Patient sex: M
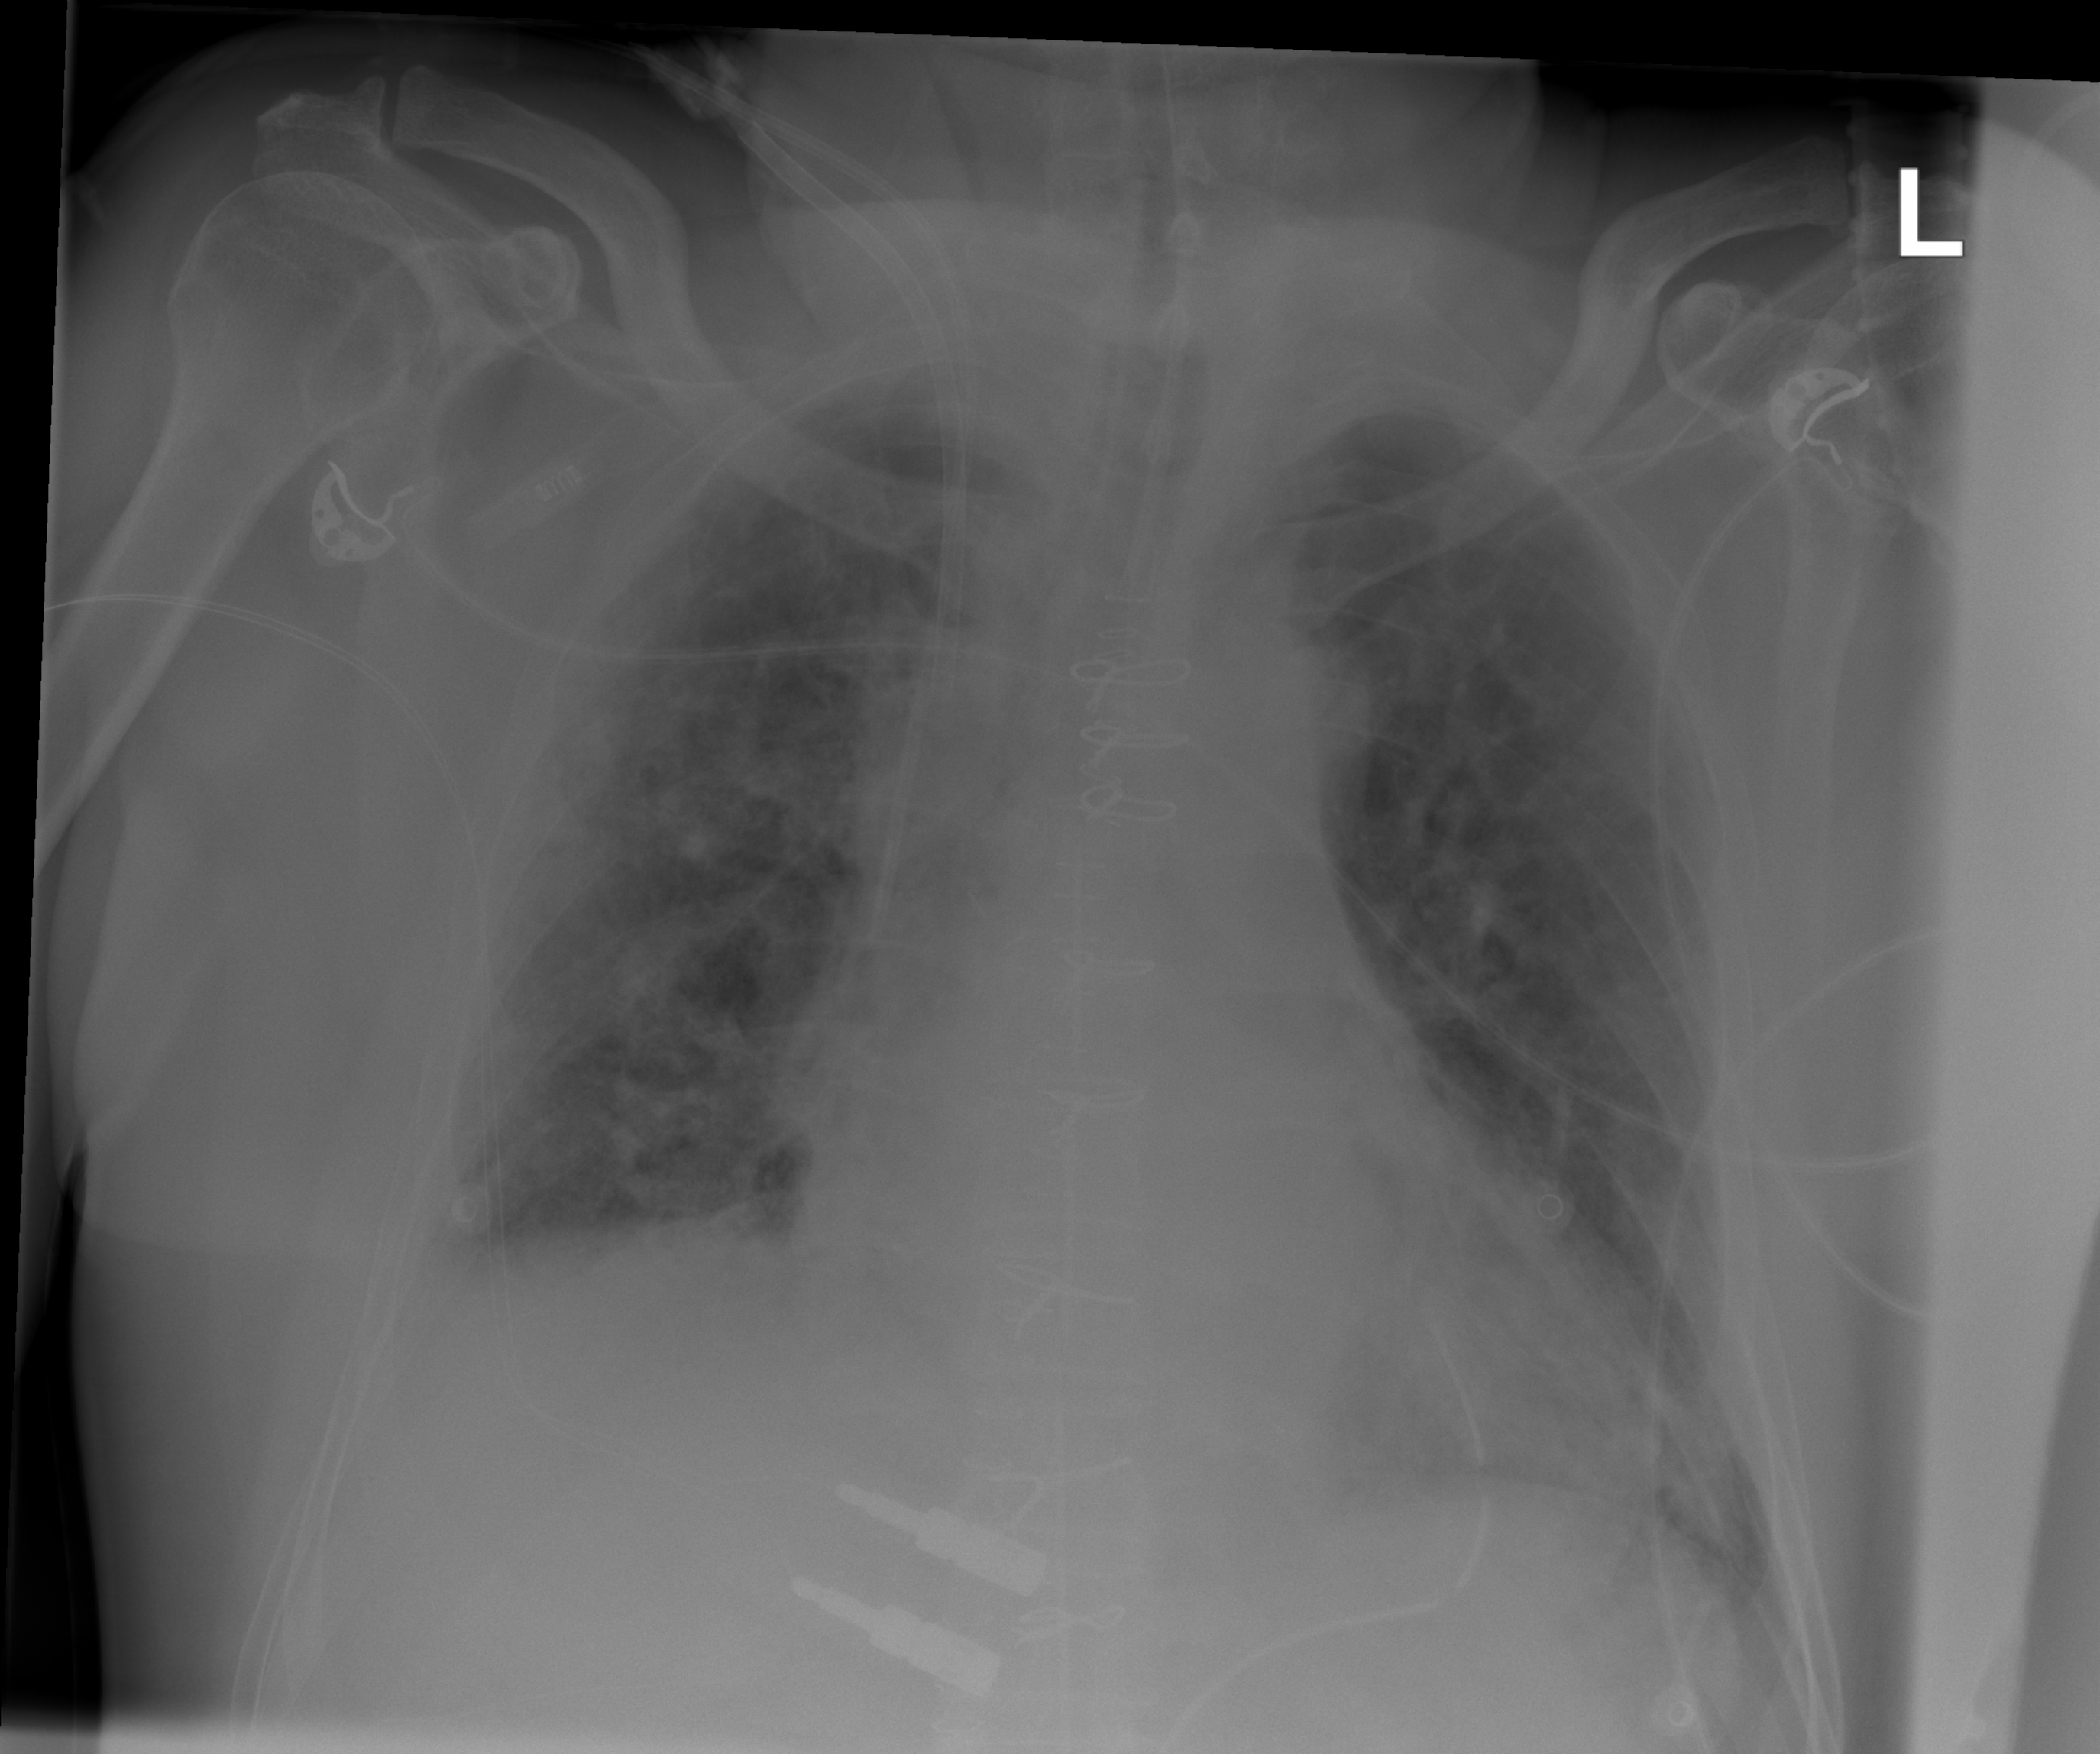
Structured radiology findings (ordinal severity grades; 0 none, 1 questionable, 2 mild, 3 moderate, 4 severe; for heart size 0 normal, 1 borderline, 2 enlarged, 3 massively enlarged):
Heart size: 0
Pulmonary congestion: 0
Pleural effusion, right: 2
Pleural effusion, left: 0
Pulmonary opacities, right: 0
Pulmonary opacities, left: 0
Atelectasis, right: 2
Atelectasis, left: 2